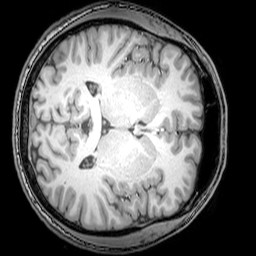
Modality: T1w
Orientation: axial
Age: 22
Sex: male
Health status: healthy
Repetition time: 0.081 s
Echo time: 0.037 s